Brain MRI, t2w sequence, axial 2D slice.
Patient: age 51, sex F, weight 95 kg, height 1.95 m
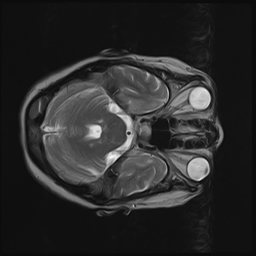